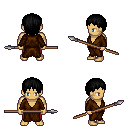
a pixel art fantasy rpg character, male body template, human, tanned skin, brown robe, red pants, black plain hairstyle, spear, four views (front, back, left, right), 2x2 character sprite sheet, small pixel art, hard edges, no anti-aliasing